Question: I'm currently starting to explore Bootstrap in combination with LESS to get a new site up and running quickly in Umbraco.
As I want to avoid those terrible bootstrap class names on my HTML markup, I'm trying to semanticize (sp?) it a little bit.
So I want to have a panel. First, here is my markup like I want it to be on the end:
'''
<div class="newsItem">
<div class="newsHeader">
Panel Title
</div>
<div class="newsBody">
Panel content
</div>
<div class="newsFooter">Panel footer</div>
</div>
'''
And here is a working markup with bootstrap class names:
'''
<div class="panel panel-primary">
<div class="panel-heading">
Panel Title
</div>
<div class="panel-body">
Panel content
</div>
<div class="panel-footer small">Panel footer</div>
</div>
'''
Here is my LESS file which gets mixed with the bootstrap less files:
'''
@import "boostrap.less"
.newsItem{
.panel;
.panel-primary;
}
.newsHeader{
.panel-heading;
}
.newsBody{
.panel-body;
}
.newsFooter{
.panel-footer;
.small
}
'''
I figured this should work, but it seems it doesn't. Maybe I'm not getting how LESS works (total LESS n00b)
Here is the rendered output:

Can anyone tell me why the left panel (that's the LESSed one) doesn't look like the right one?
I can go without this, but I'd like to understand why this isn't working.
Help would be nice.
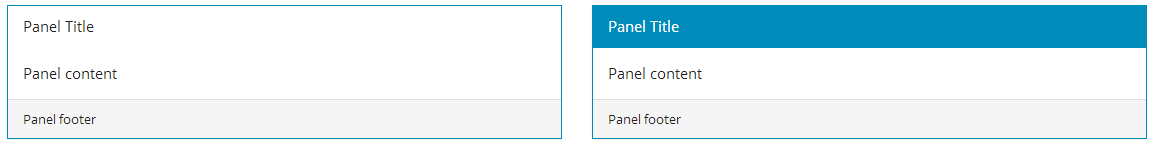
Answer: Simple expansion of Bootstrap classes listed in HTML element within your class won't create equal style set in most cases (except very simple ones). For example notice how '.panel-primary' and '.panel-heading' are actually defined:
<URL>
<URL>
<URL>
Just take a look at the CSS you get with your Less code, for example:
'''
.newsItem {
.panel-primary;
}
'''
results in:
'''
.newsItem {
border-color: #428bca;
}
.newsItem > .panel-heading {
color: #ffffff;
background-color: #428bca;
border-color: #428bca;
}
// etc.
'''
See? The core '.panel-heading' properties are still within '.newsItem > .panel-heading' ruleset and your '.newsHeader' won't have them at all (the top level '.panel-heading' class has only 'padding' and 'border' styles).
The main problem of the approach you try is that the most of Bootstrap styles are built around nesting elements and classes so turning it into a "one element = one class" CSS is somewhat complicated task. And the more complex your HTML is the more tricky your code becomes, so at certain point all that will be too tedious to bother at all (especially considering that not every Bootstrap class can be used as mixin).